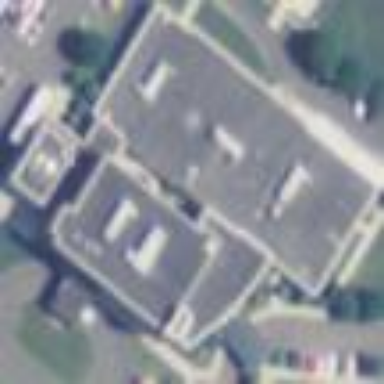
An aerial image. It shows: Hospital building.